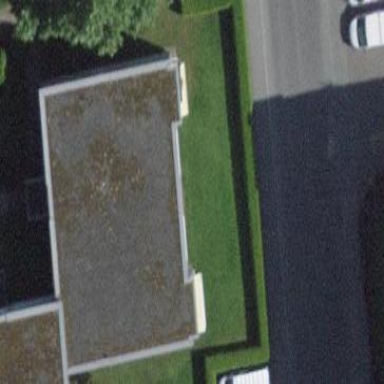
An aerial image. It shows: Apartment building with flat roof.